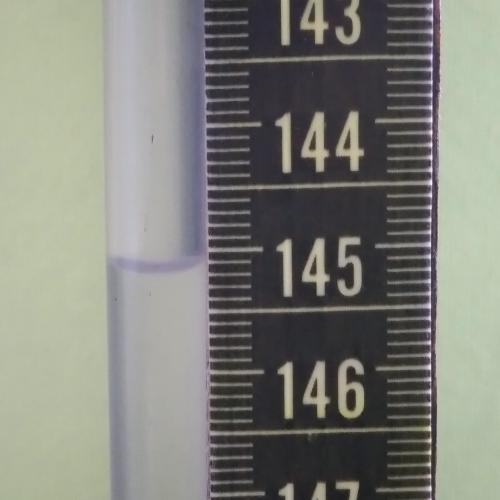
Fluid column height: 145.1 cm